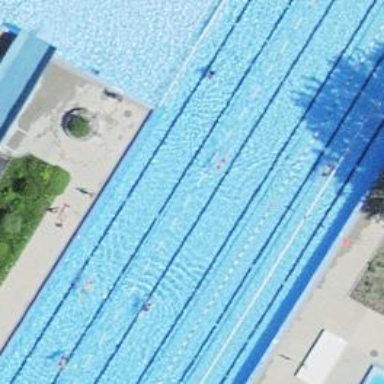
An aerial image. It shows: Outdoor swimming pool area designed for swimming as sport.